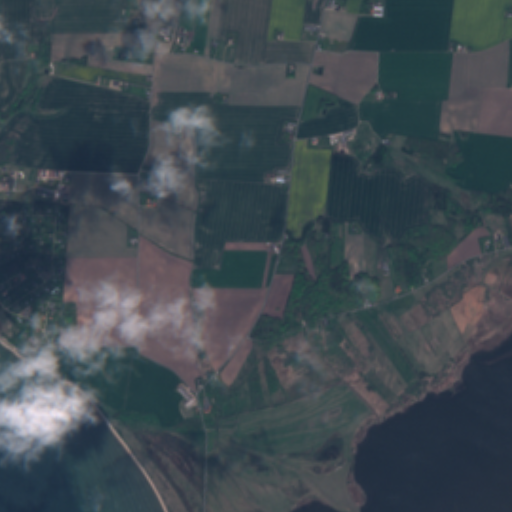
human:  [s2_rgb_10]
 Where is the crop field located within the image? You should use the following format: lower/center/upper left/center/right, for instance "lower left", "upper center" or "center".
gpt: The crop field is located in the center of the image.
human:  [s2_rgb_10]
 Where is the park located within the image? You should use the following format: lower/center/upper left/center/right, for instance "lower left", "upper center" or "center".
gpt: The park is located in the center of the image.
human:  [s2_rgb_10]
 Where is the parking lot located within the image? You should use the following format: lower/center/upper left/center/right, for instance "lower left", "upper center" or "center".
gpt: The parking lot is located in the center of the image.
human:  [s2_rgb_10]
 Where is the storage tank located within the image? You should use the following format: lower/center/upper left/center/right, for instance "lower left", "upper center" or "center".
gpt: The storage tank is located in the upper right of the image.
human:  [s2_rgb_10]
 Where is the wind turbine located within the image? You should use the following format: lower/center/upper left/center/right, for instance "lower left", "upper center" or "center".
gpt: The wind turbine is located in the upper center of the image.
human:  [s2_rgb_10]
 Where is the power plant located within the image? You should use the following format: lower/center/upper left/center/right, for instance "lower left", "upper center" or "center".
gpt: There is no power plant in the image.